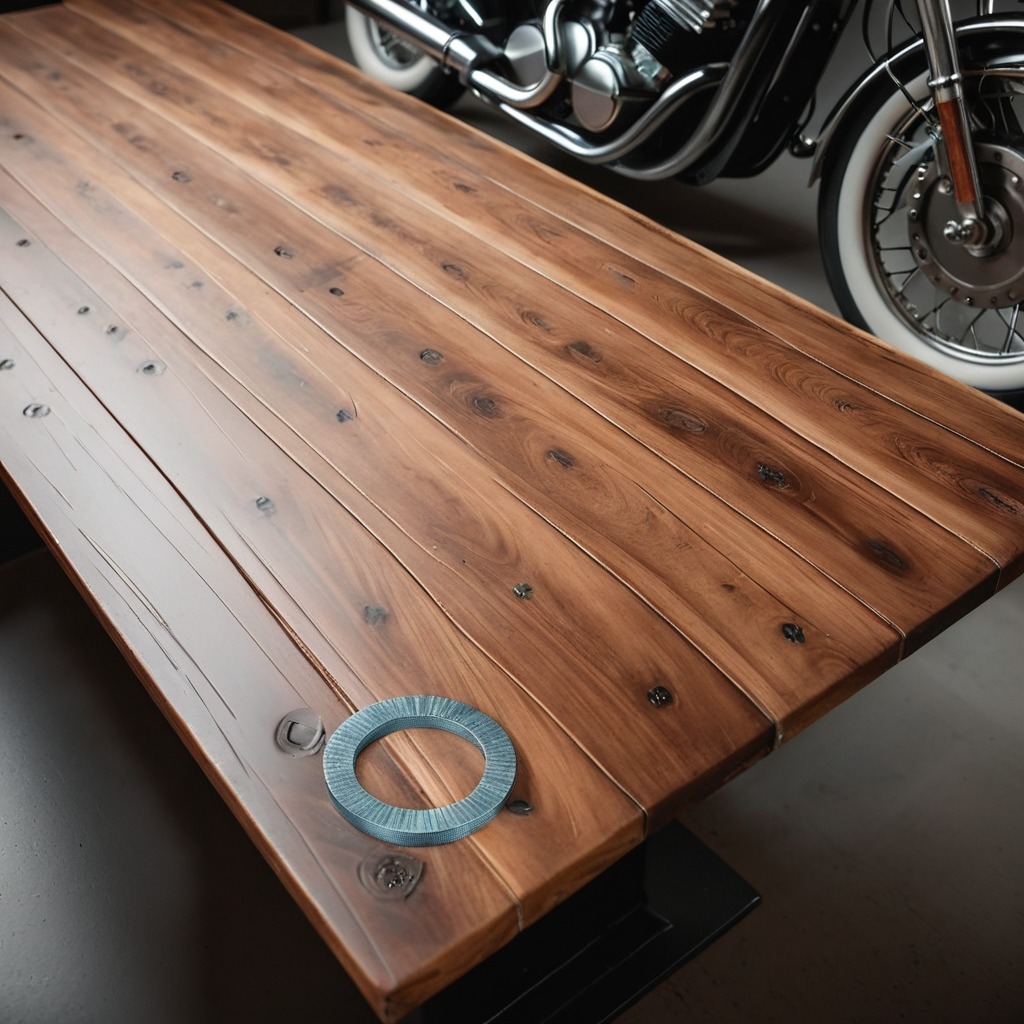
A flat metal washer is lying on an oil-spilled wooden table in a vintage motorcycle garage.